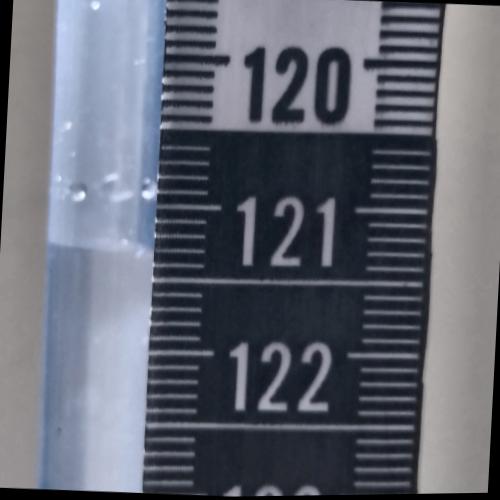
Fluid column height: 121.3 cm